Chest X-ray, AP view. Patient: 47 years old, sex F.
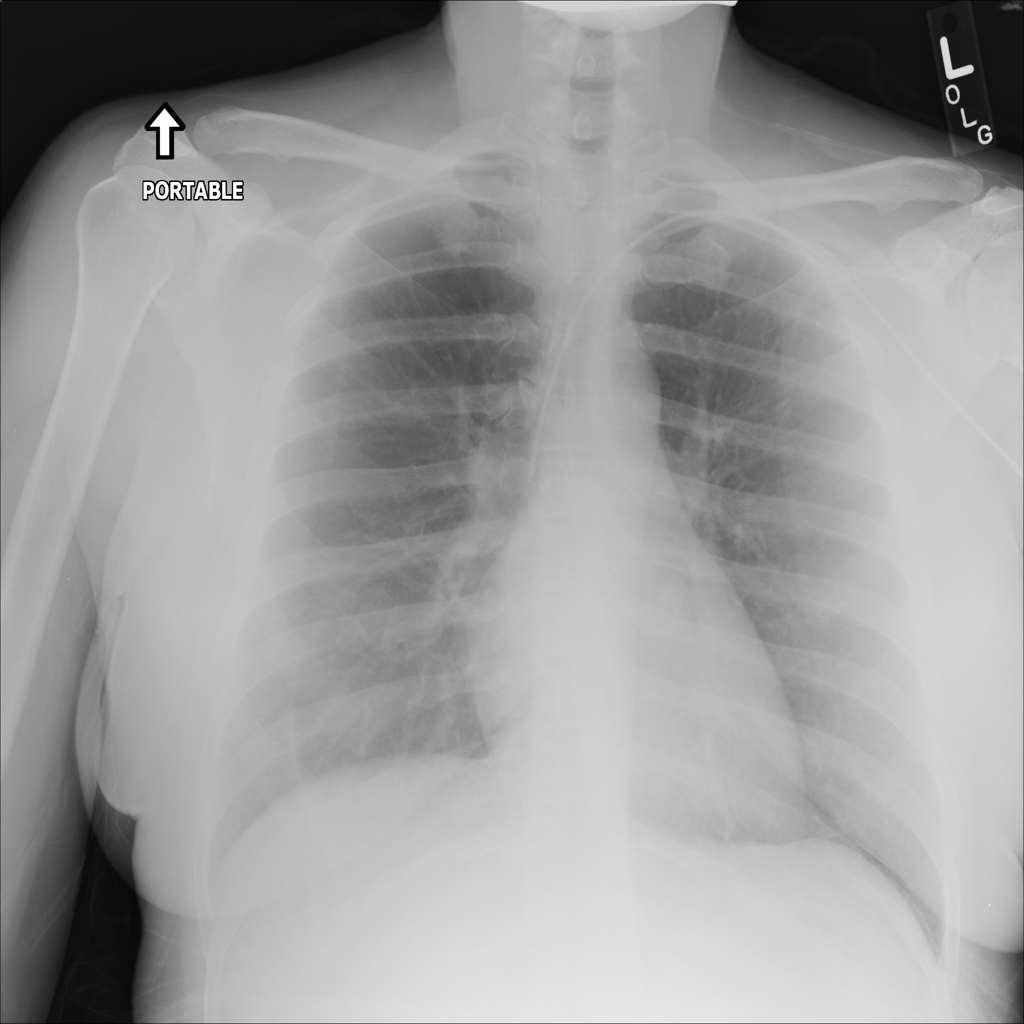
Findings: No Finding